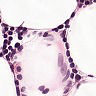
Metastatic tissue present: no